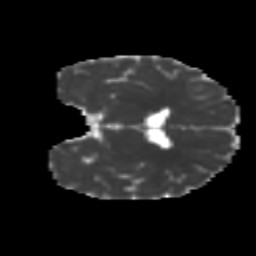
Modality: MD
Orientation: coronal
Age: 12
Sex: male
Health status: ill
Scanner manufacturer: ge
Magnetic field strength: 3 T
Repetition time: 6.752 s
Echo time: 0.079 s